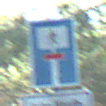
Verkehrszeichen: SackgasseFussgaengerDurchlaessig
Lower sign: HinweisGeaenderteVorfahrtVerkehrsfuehrungVerkehrsregelung3
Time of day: MorningAfternoon
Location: Outdoor (Nature)
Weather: Clear
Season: NotSpecified
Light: Natural